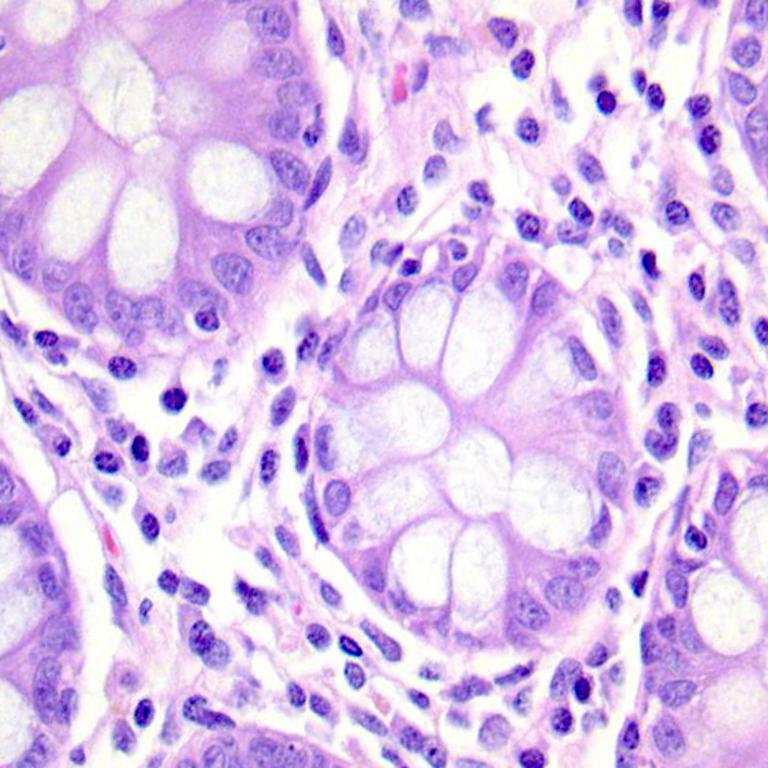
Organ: colon
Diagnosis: benign